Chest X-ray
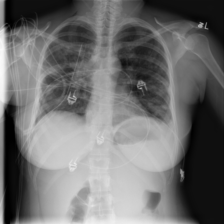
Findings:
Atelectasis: negative
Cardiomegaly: negative
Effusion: negative
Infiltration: negative
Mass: negative
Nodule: negative
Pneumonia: negative
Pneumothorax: negative
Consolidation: negative
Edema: negative
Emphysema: negative
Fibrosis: negative
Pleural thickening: negative
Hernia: negative